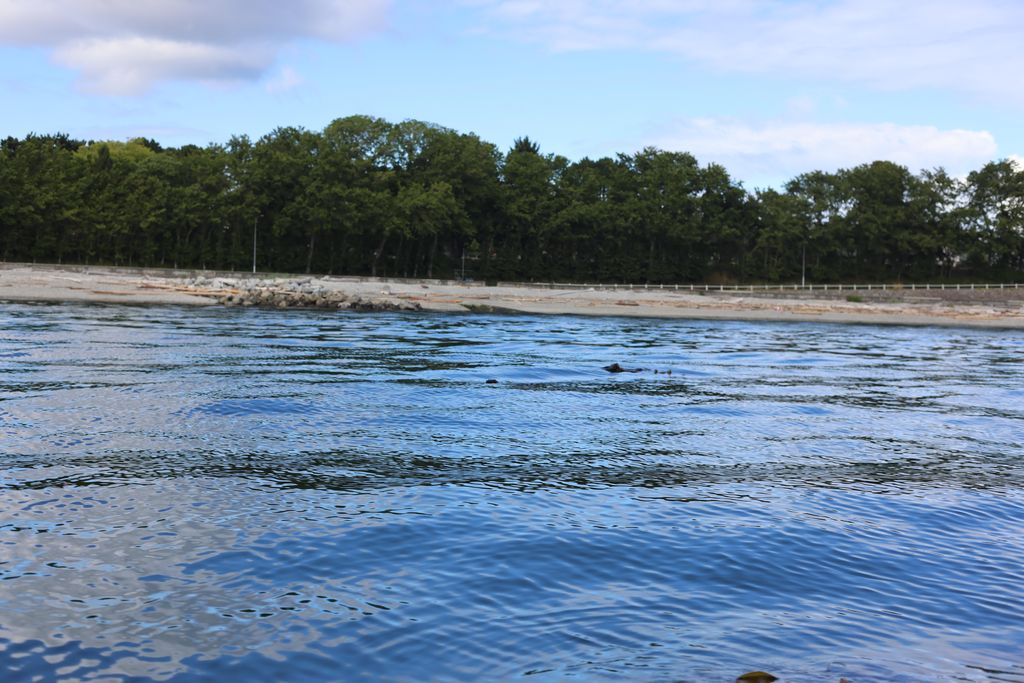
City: victoria